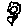
Label: flower